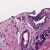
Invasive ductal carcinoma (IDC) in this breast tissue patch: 1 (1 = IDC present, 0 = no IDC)